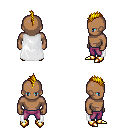
a pixel art fantasy rpg character, male body template, human, dark skin, white cape, magenta pants, blonde mohawk hairstyle, gold boots, four views (front, back, left, right), 2x2 character sprite sheet, small pixel art, hard edges, no anti-aliasing